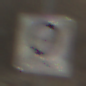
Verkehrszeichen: EndeUmweltzone
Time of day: MorningAfternoon
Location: Outdoor (Nature)
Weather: PartlyCloudy
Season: Winter
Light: Natural